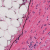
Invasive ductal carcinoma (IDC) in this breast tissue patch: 1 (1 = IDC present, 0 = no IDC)